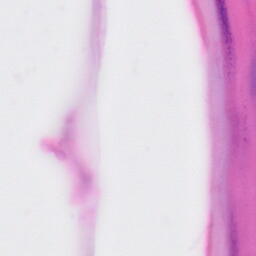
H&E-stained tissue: Skin